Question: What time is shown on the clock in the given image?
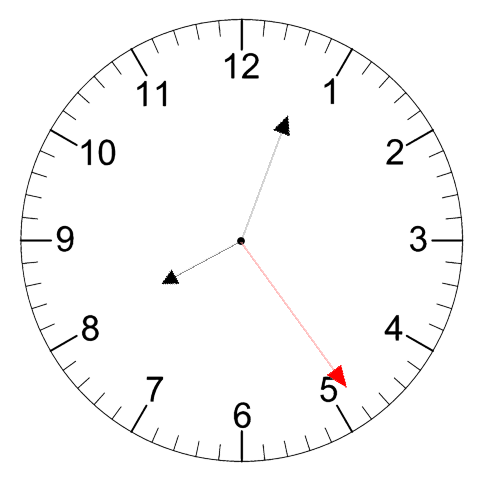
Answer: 08:03:24